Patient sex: M
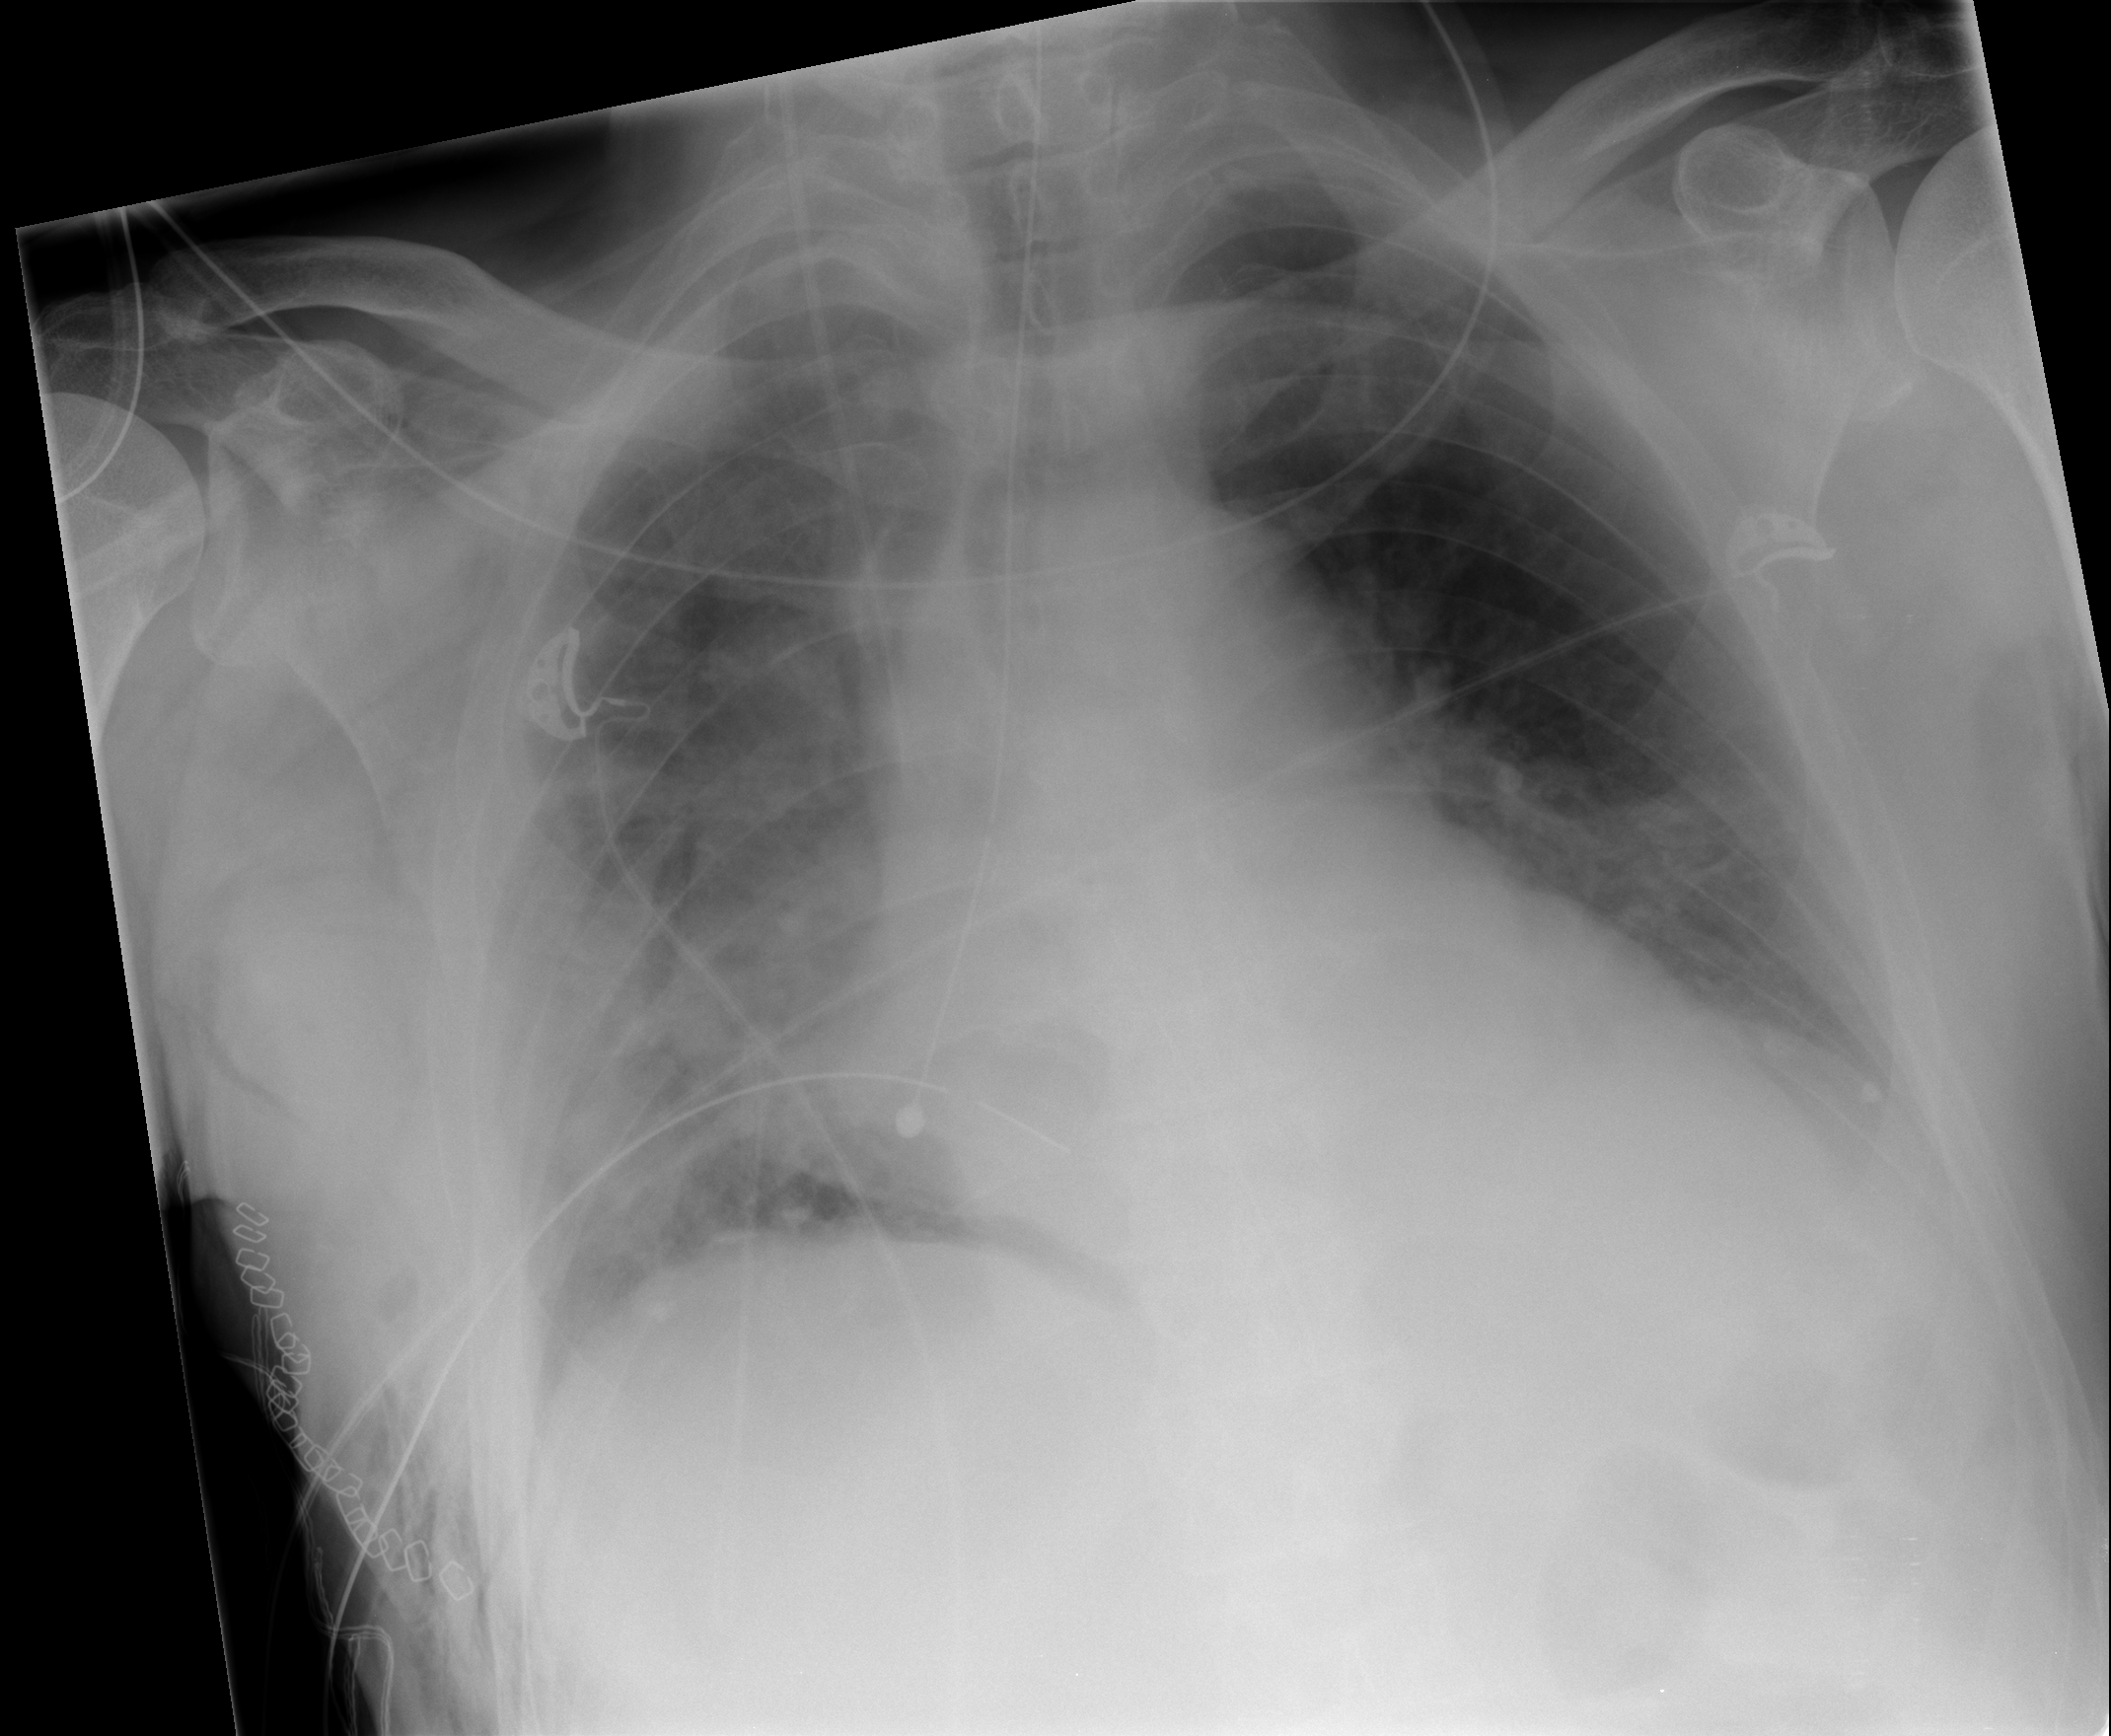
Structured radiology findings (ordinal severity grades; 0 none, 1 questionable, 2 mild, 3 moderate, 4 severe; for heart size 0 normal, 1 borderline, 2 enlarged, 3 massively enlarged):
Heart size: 0
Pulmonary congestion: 2
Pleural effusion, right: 0
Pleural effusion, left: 0
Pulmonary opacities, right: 3
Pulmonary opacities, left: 2
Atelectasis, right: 3
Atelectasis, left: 2